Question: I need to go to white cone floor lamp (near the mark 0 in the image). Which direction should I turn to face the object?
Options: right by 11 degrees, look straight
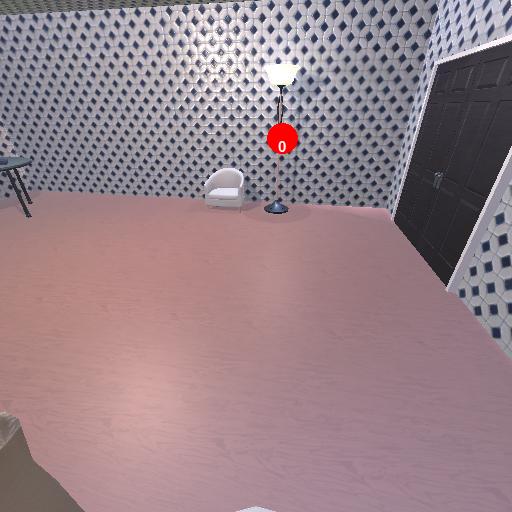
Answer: right by 11 degrees